Interaction volume radius: 10 \u00c5
Interaction volume height: 25 \u00c5
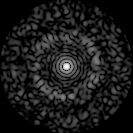
Disorder parameter: 0.8121